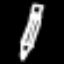
Label: pencil